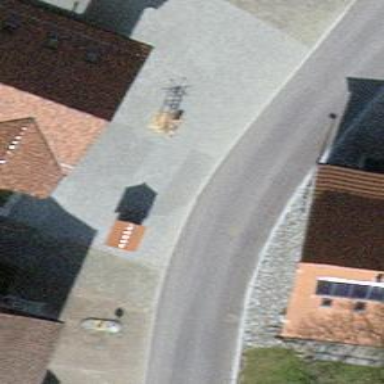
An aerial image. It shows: Unclassified road with asphalt surface and no sidewalk.